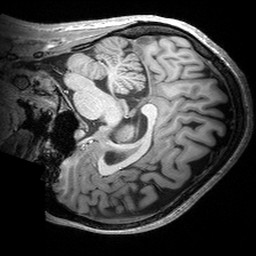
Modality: T1w
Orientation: sagittal
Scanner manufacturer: siemens
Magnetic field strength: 3 T
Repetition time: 2.53 s
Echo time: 0.00299 s